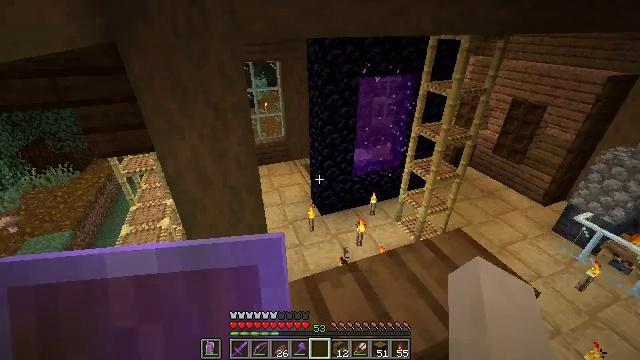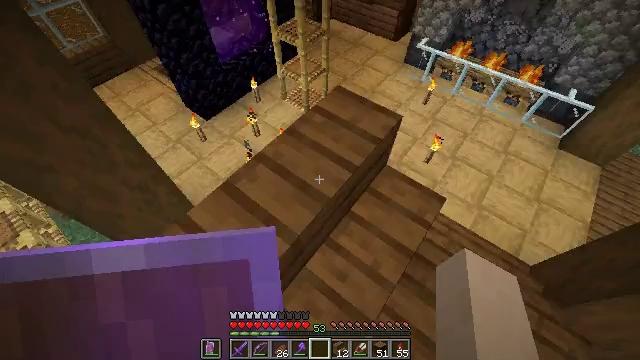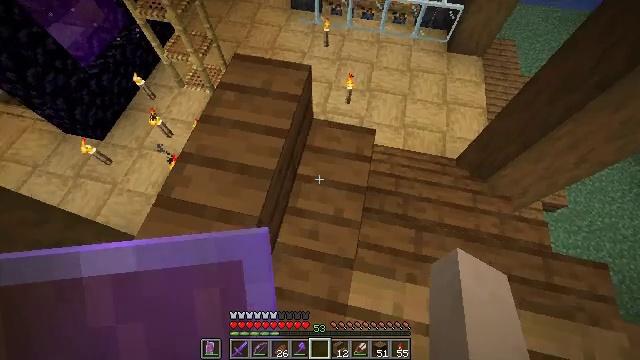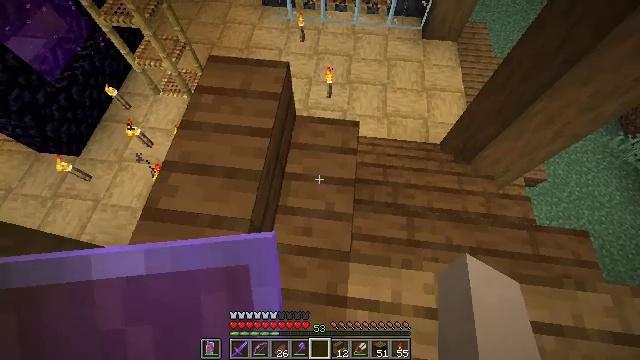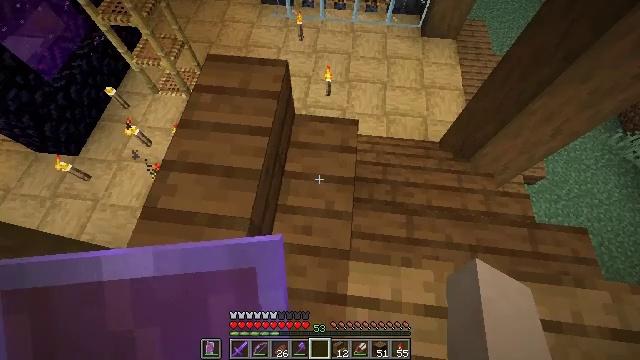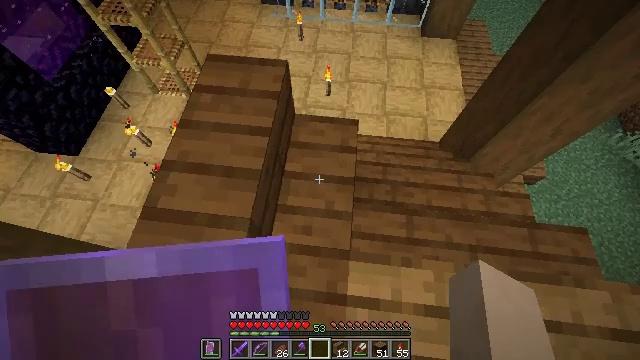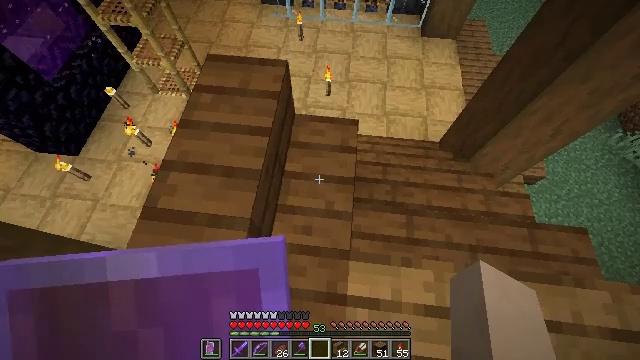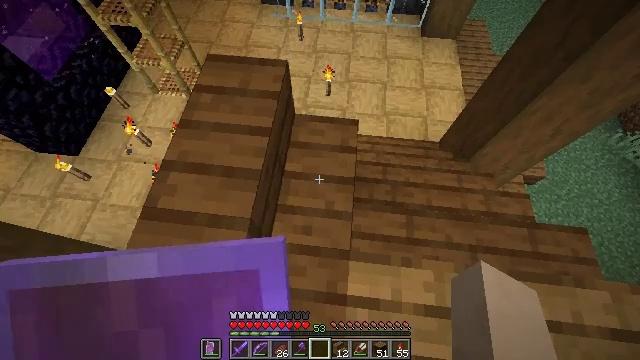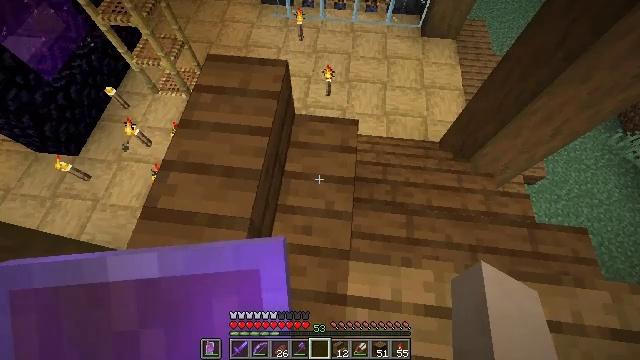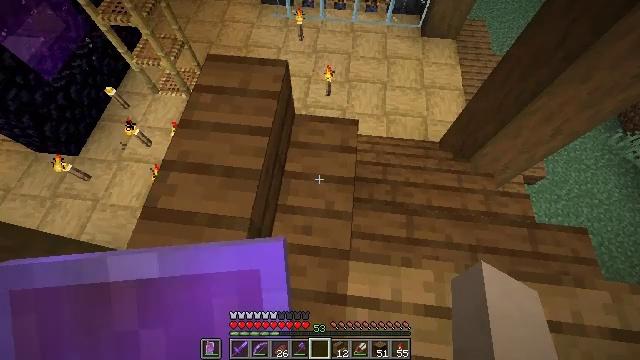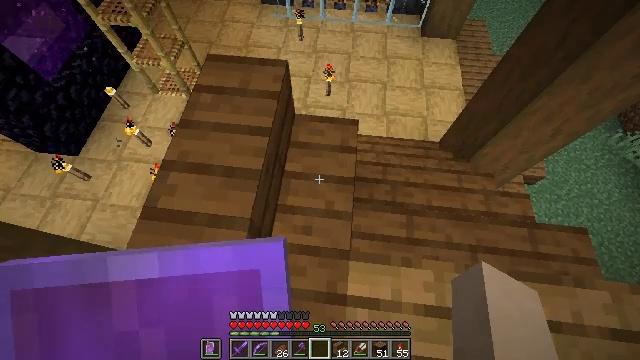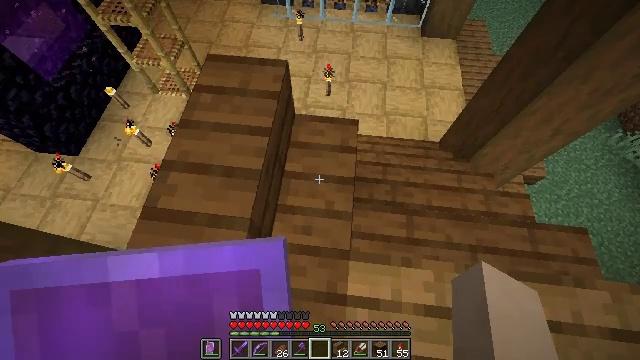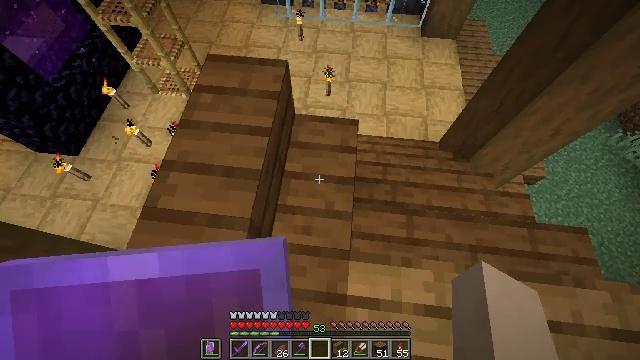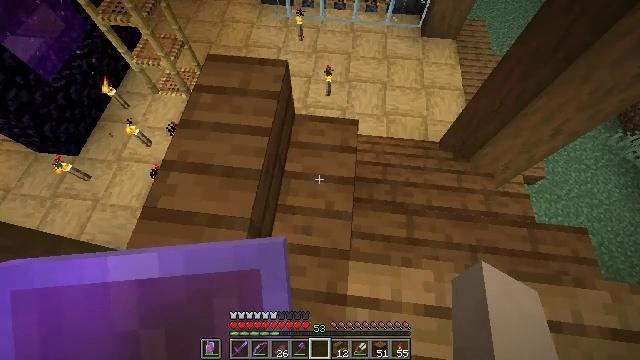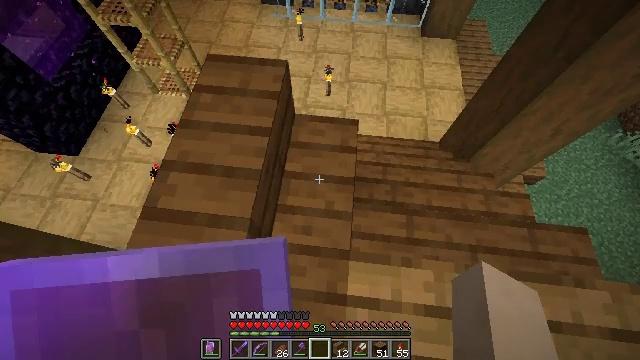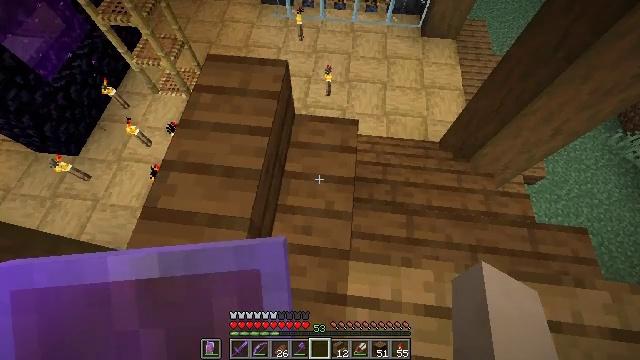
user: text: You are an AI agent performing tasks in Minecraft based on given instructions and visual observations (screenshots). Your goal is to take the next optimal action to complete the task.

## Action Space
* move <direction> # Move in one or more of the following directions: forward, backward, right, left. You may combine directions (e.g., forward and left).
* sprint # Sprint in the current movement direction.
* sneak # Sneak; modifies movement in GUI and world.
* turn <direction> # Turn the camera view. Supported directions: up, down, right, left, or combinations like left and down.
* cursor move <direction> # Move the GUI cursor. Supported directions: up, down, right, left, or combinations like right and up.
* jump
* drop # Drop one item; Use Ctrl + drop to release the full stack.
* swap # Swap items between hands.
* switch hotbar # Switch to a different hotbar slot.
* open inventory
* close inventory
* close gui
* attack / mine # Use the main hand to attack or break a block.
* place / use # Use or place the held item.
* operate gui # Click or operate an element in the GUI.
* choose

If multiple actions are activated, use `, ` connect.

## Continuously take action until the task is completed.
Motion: motion action
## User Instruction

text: Attack the oak slab to collect it.
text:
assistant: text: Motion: turn right and down
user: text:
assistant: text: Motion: turn right and down
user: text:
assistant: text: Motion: turn right
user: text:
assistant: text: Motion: no_op
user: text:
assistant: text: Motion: no_op
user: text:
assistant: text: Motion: no_op
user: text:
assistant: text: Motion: no_op
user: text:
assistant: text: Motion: no_op
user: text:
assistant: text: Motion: no_op
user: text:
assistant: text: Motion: no_op
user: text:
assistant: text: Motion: no_op
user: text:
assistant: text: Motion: no_op
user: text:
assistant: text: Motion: no_op
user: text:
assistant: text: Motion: no_op
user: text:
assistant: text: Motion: no_op
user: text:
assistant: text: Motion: no_op
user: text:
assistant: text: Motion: no_op
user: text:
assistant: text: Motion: no_op
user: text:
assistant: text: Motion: turn left and up
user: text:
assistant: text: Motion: turn left and up
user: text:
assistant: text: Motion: turn left and up
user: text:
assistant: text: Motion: turn left and up
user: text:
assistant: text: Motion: turn left and up
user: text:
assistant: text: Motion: turn left and up
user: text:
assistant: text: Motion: turn left and up
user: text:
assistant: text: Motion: turn left and up
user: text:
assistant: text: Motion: turn left and up
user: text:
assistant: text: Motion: no_op
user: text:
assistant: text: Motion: no_op
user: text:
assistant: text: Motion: no_op